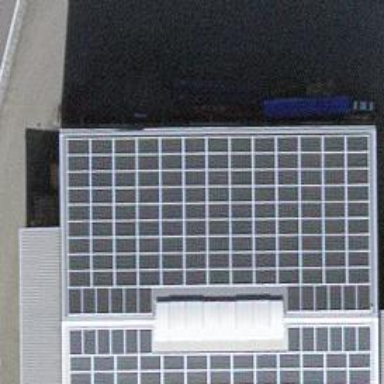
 consisting of solar photovoltaic panels."